Question: I have a form that is utilizing <URL>' both select items are returned, but one is visibly untouched by the plugin. This select is not being populated by ajax, and is available to the DOM right away.
I've pulled the basic code out and put it into JSFiddle, and it works just fine, so I am not under the impression that there is a problem with the plugin or anything... I'm sure I'm overlooking something.
If I remove the class from working select box, the first one still does not work, so it's got to be something with the select box - but I really cant fingure out what.. The code for the 'field1' select is copied and pasted right from the page. looks OK to me.
Where should I be looking for an error - I've been trying to debug this for a few hours now and everything looks legit. No errors in console/firebug. Please help :)
'''
theSubjectBox = $('.editable-select').editableSelect({
bg_iframe: true,
onSelect: function(list_item) {
alert('List item text: '+ list_item.text() + ' Input value: '+ this.text.val());
},
case_sensitive: false,
items_then_scroll: 10
});
console.log(theSubjectBox);
'''
I have also tried
'''
theSubjectBox = $('#field1').editableSelect({...});
'''
> '''
[select#field1.editable-select, select#insertQM_hidden_select.editable-select]
0 select#field1.editable-select
1 select#insertQM_hidden_select.editable-select
//The first item is clearly not touched by the plugin. Why!? :)
'''
'''
<!--Not Working-->
<select style="width:200px;" name="field1" id="field1" class="editable-select">
<option value=''></option>
<option value="Answer Needed">Answer Needed</option>
<option value="Appointment Needed">Appointment Needed</option>
<option value="BULLETIN">BULLETIN</option>
<option value="Catalog/Literature">Catalog/Literature</option>
<option value="Comment(s)">Comment(s)</option>
<option value="Company Policy">Company Policy</option>
<option value="F.Y.I.">F.Y.I.</option>
<option value="IMPORTANT">IMPORTANT</option>
<option value="Information Please">Information Please</option>
<option value="Meeting Information">Meeting Information</option>
<option value="Need Your Help">Need Your Help</option>
<option value="Needs Visit">Needs Visit</option>
<option value="Personal">Personal</option>
<option value="Personnel Change">Personnel Change</option>
<option value="Question(s)">Question(s)</option>
<option value="Quotation Needed">Quotation Needed</option>
<option value="Reminder">Reminder</option>
<option value="Thank You">Thank You</option>
<option value="Trade Show">Trade Show</option>
</select>
<!--Working Fine-->
<select style="width:630px;" id="insertQM" name="insertQM" class="editable-select">
<option value="">Insert Quick Message</option>
<option value="Can I see you in my office?">Can I see you in my office?</option>
<option value="I'll take care of it right away.">I'll take care of it right away.</option>
<option value="I'm going to lunch now!">I'm going to lunch now!</option>
<option value="MUST CALL IMMEDIATELY!">MUST CALL IMMEDIATELY!</option>
<option value="No problemo">No problemo</option>
<option value="Not yet">Not yet</option>
<option value="Remind me later about that.">Remind me later about that.</option>
</select>
'''

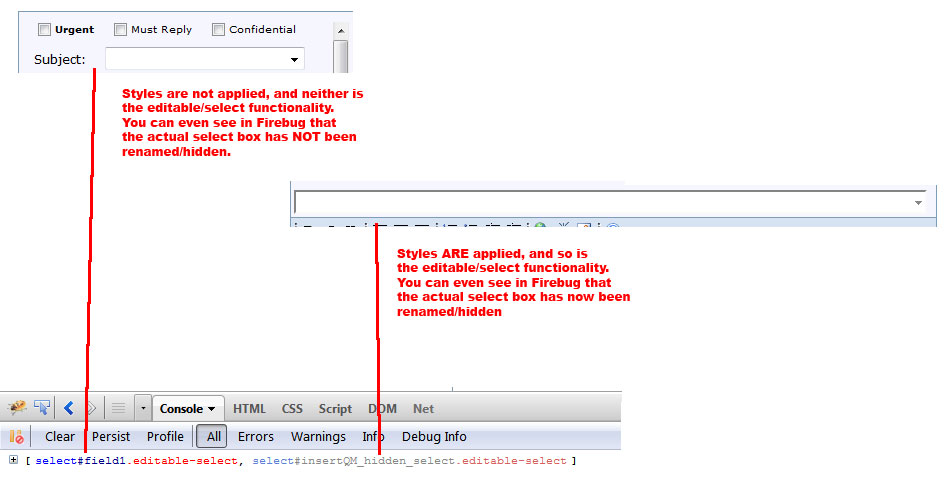
Answer: I found solution, although I'm not sure why this was happening in the first place. I just commented out the following if statement in the provided JS file. I have no idea how this item's '.data('editable-selecter')' object would have been set, but commenting this out works.
'''
//if($(this).data('editable-selecter') !== null) {
instances[i] = new EditableSelect(this, settings);
$(this).data('editable-selecter', i);
//}
'''